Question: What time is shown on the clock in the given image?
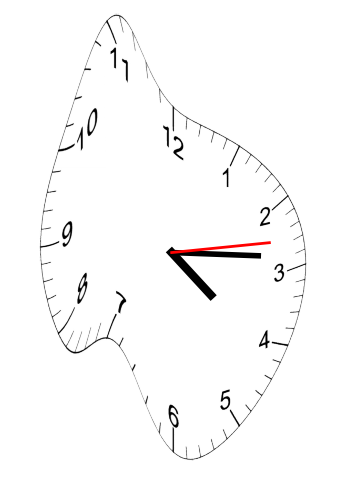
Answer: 04:14:13